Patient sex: M
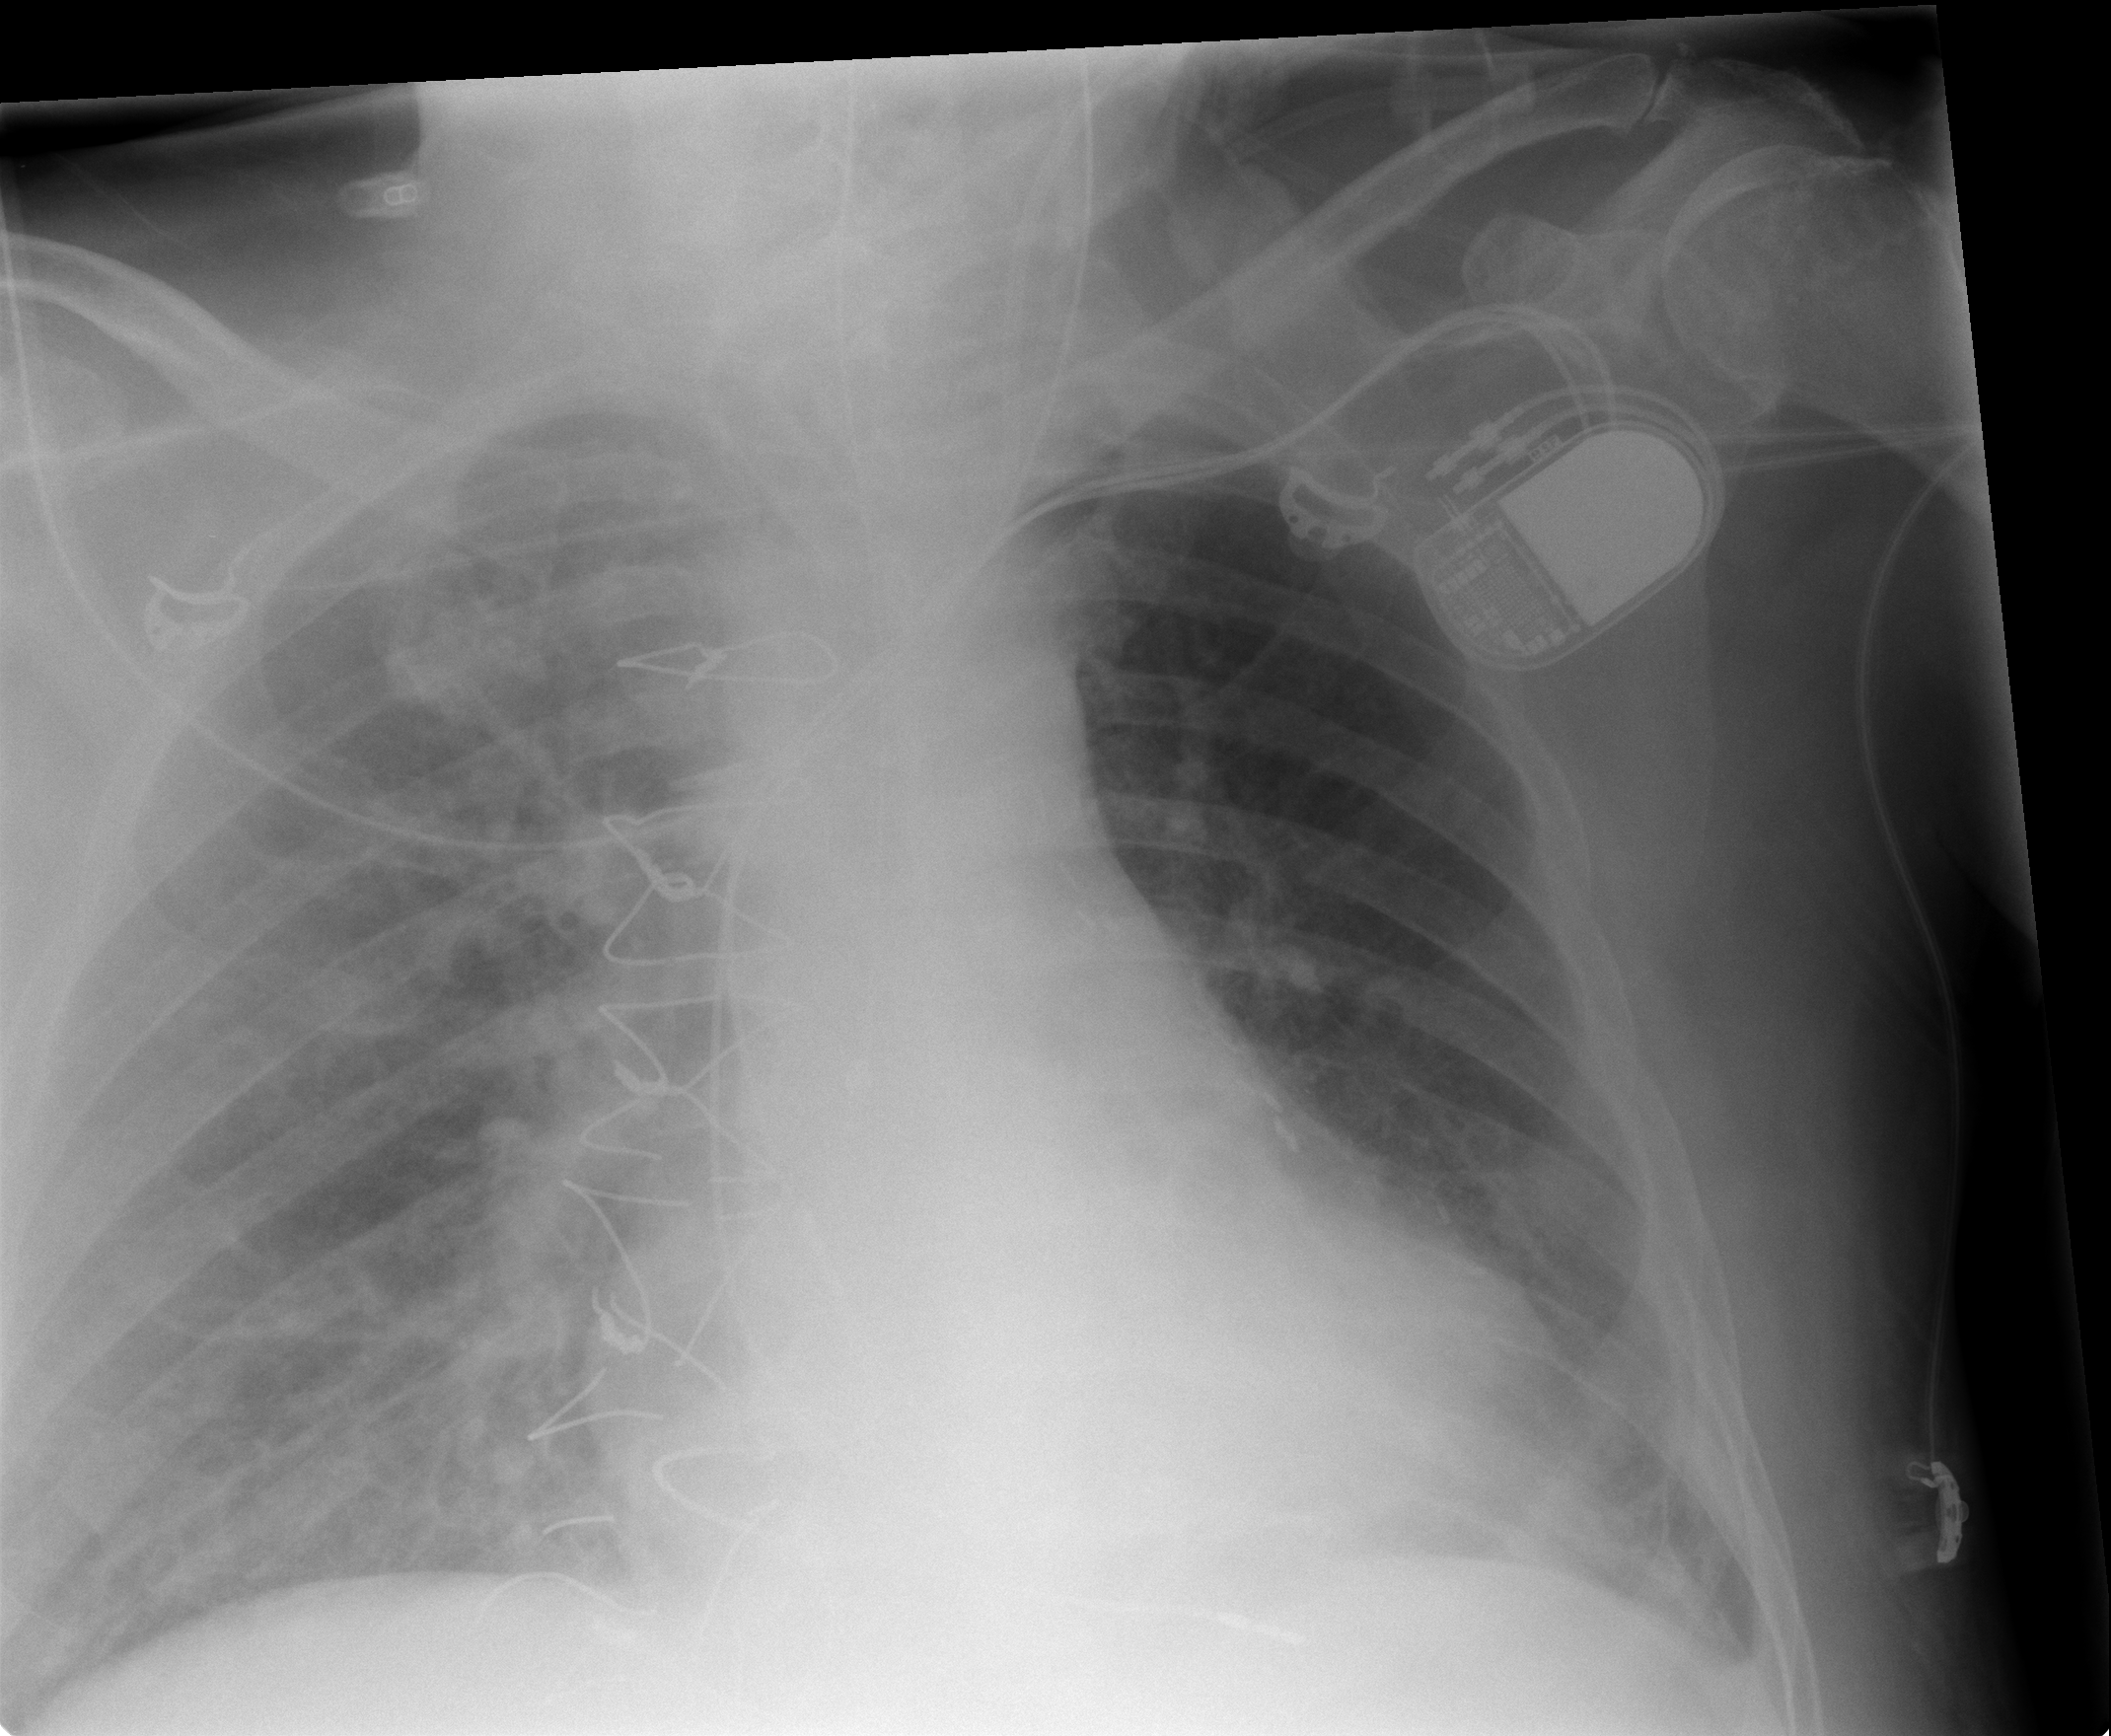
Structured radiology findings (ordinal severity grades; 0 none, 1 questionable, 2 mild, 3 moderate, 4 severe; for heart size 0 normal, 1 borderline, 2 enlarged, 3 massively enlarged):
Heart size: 2
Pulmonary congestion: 2
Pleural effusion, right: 2
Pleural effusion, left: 1
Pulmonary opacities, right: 2
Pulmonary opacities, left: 3
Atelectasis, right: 2
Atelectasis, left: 2